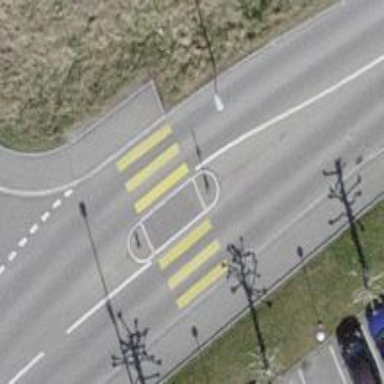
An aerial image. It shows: Uncontrolled crossing with zebra marking and crossing island.